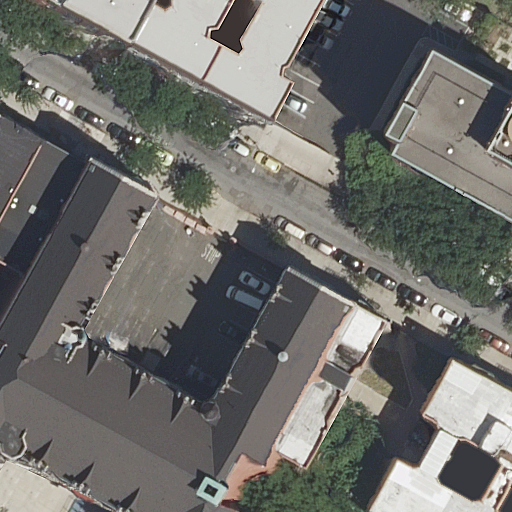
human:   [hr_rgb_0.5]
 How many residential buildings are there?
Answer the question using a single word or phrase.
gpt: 10

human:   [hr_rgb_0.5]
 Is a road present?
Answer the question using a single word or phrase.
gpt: yes

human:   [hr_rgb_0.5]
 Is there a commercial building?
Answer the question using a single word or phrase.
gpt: no

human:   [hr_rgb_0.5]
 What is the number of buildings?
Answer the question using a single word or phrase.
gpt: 10

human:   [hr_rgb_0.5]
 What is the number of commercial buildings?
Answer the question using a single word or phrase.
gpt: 0

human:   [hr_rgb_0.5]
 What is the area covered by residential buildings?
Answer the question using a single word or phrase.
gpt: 4393m2

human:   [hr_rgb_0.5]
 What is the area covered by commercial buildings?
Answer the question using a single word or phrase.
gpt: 0m2

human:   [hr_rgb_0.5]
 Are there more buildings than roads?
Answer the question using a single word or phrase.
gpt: yes

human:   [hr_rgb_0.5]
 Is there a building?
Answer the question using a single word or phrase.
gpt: yes

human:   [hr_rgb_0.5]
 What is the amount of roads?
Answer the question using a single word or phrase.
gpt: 5

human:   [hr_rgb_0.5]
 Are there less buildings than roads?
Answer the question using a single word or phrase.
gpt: no

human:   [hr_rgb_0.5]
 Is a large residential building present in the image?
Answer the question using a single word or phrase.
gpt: yes

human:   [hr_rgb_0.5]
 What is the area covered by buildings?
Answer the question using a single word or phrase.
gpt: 4393m2

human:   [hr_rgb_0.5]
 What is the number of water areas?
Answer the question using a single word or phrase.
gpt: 0

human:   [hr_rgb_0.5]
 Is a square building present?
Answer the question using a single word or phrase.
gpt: no

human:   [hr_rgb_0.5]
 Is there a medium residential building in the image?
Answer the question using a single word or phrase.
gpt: yes

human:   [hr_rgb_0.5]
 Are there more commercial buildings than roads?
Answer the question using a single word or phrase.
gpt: no

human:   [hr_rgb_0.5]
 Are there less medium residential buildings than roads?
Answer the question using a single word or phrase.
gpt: yes

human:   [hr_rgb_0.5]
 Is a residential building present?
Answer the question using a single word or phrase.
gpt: yes

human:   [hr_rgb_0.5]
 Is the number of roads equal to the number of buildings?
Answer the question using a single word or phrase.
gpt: no

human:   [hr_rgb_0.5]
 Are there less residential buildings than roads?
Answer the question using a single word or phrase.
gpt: no

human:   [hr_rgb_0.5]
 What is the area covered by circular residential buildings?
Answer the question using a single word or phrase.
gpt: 0m2

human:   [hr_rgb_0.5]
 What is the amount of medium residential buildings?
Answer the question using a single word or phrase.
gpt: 3

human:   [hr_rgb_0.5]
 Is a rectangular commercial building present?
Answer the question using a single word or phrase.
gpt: no

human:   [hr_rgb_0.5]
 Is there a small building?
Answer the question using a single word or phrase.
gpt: yes

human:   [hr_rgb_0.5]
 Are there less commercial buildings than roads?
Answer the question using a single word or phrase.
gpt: yes

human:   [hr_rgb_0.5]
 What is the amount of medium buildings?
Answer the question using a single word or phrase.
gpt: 3

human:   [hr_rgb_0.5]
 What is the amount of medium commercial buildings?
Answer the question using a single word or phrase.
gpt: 0

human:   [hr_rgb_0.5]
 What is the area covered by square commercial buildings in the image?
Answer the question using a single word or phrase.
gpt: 0m2

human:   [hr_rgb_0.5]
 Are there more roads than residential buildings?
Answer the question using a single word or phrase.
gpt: no

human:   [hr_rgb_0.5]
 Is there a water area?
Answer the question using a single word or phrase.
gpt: no

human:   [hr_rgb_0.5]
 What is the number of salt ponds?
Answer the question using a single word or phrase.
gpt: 0

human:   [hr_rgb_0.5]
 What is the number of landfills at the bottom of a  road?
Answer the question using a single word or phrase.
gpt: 0

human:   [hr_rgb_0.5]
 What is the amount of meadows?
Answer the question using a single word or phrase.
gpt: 0

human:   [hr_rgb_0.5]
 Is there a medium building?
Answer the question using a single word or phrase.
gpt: yes

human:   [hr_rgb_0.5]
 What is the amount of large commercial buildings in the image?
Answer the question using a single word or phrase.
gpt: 0

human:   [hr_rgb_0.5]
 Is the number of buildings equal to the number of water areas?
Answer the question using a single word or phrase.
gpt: no

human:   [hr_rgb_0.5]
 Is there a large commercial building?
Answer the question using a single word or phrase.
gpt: no

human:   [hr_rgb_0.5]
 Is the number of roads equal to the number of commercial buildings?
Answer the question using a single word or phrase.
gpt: no

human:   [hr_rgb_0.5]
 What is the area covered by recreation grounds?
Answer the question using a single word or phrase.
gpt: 0m2

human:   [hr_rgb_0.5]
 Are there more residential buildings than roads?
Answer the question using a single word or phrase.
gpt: yes

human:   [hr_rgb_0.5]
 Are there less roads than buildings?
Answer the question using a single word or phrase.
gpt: yes

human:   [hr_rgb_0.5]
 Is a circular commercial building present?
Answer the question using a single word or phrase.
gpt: no

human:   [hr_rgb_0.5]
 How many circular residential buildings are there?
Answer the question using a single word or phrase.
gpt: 0

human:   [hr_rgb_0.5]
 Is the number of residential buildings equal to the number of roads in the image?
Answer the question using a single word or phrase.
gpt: no

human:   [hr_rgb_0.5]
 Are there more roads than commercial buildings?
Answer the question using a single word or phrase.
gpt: yes

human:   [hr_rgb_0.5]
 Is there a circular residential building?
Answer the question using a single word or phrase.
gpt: no

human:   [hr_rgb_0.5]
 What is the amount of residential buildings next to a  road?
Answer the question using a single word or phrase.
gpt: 10

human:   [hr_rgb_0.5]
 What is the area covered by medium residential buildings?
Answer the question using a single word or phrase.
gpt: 620m2

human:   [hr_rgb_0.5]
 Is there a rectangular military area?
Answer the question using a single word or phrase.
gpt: no

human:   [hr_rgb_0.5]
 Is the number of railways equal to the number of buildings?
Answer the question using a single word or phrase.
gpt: no

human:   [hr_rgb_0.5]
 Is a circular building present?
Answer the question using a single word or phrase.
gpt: no

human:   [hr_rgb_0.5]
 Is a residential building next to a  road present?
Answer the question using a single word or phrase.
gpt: yes

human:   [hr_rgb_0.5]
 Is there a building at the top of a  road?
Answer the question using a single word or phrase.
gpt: yes

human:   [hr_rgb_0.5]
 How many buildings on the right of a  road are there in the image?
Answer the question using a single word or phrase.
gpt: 4

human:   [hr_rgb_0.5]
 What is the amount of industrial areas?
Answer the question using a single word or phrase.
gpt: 0

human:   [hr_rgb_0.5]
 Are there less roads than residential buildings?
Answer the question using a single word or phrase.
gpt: yes

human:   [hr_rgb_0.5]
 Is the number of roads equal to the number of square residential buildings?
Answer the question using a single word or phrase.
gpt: no

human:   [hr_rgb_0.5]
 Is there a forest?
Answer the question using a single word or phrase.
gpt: no

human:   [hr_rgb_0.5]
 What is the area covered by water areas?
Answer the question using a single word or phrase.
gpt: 0m2

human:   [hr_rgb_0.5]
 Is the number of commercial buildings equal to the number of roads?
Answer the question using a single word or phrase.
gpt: no

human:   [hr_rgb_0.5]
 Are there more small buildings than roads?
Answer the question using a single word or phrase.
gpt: no

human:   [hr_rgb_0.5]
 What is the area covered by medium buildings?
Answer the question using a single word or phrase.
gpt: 620m2

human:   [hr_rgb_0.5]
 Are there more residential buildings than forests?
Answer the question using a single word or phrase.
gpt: yes